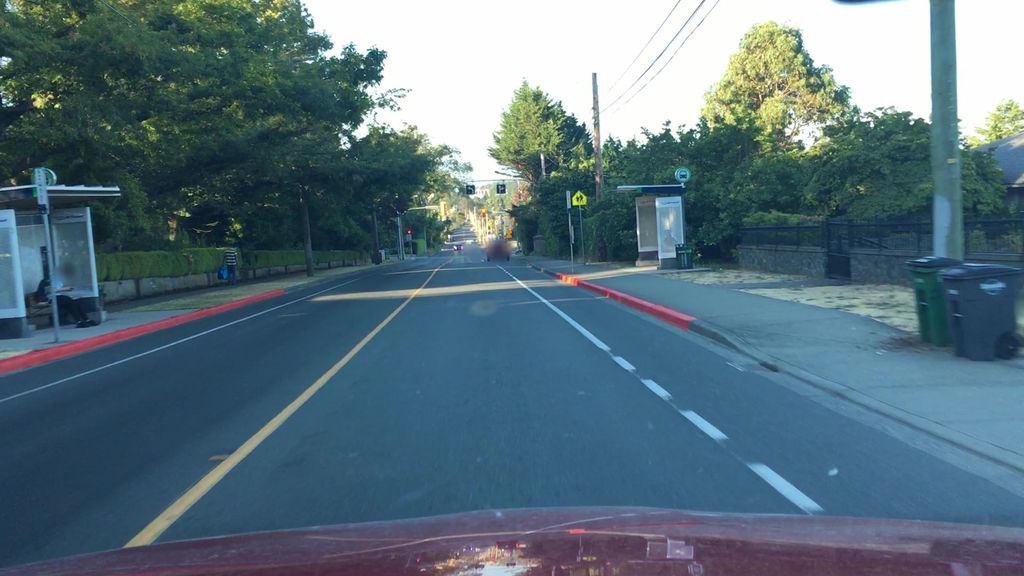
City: victoria